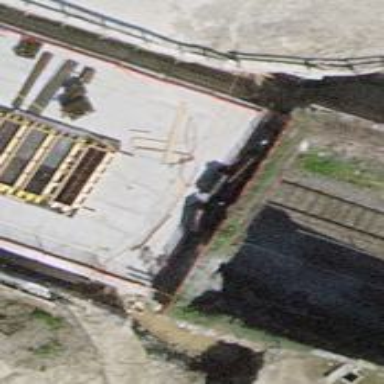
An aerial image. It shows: Railway tunnel with electrified contact lines.